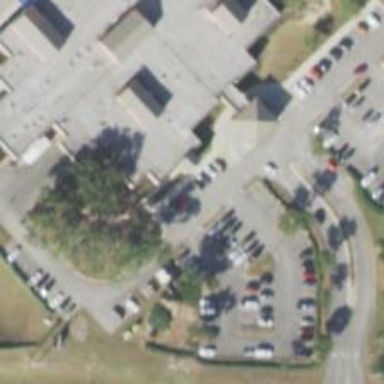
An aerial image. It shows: Parking space is available.